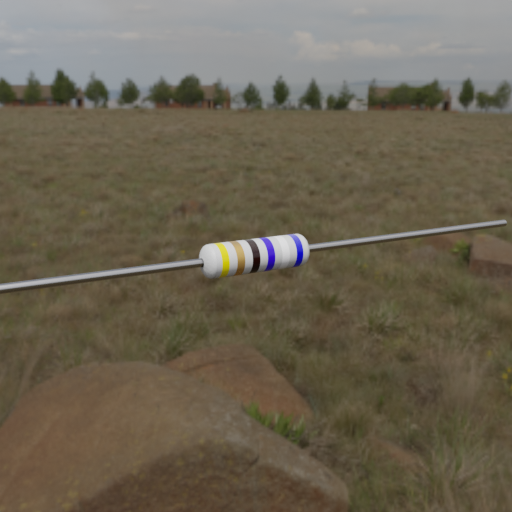
Resistor colour bands (in order): yellow, gold, black, blue, white, blue